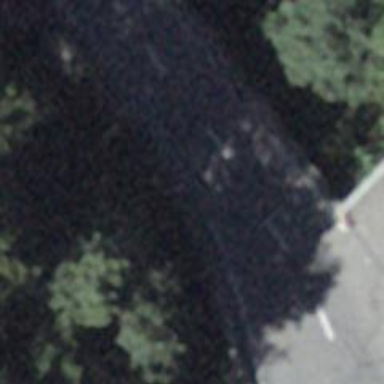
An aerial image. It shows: Primary highway bridge with asphalt surface.